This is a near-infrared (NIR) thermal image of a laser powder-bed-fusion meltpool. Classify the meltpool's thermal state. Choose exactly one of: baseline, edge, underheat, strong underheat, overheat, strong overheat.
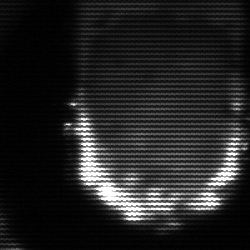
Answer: baseline